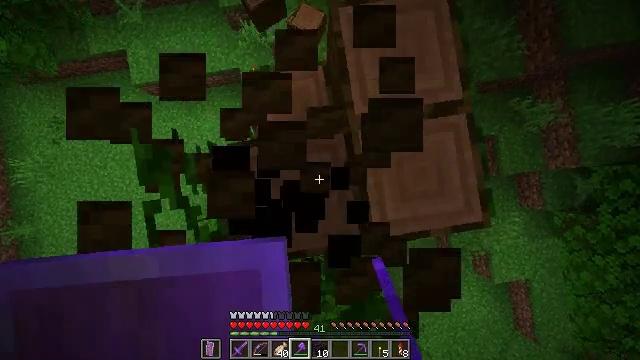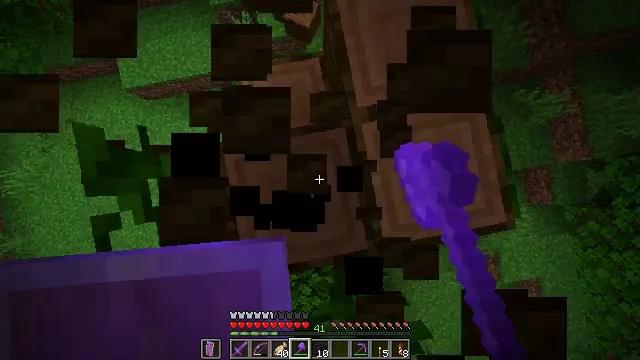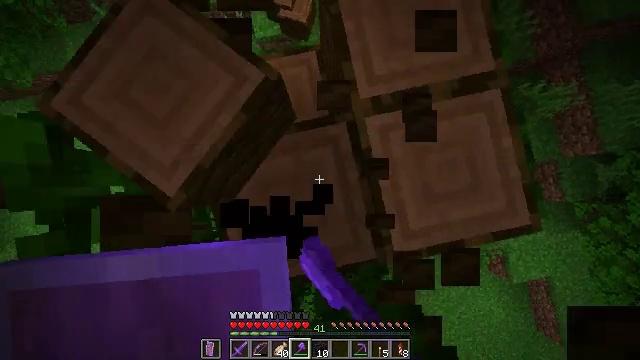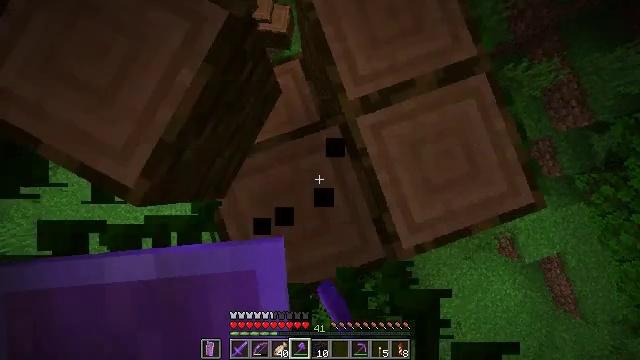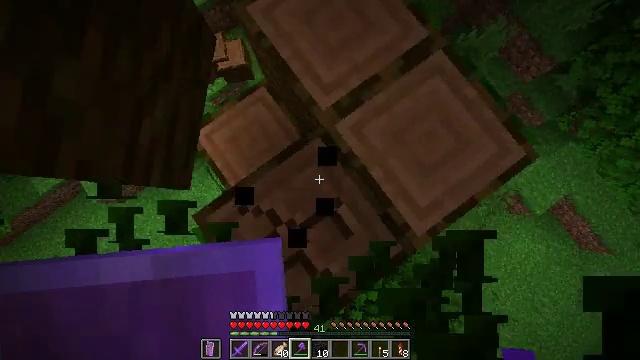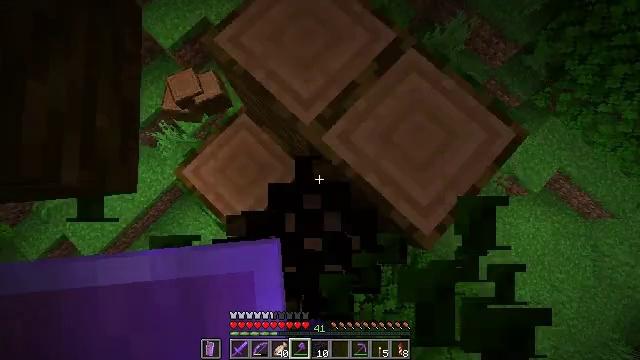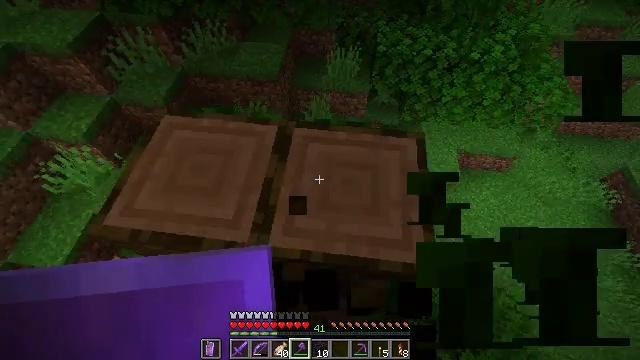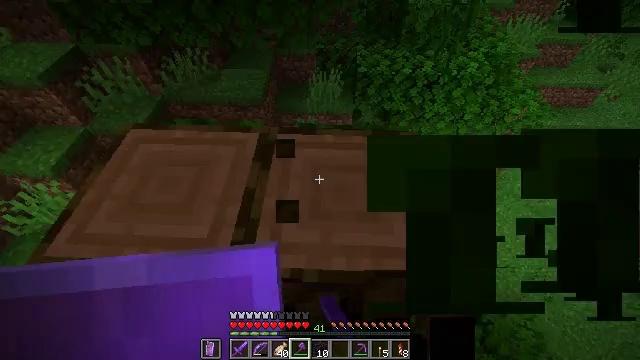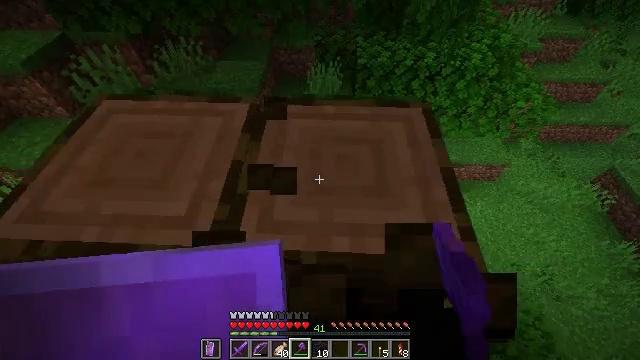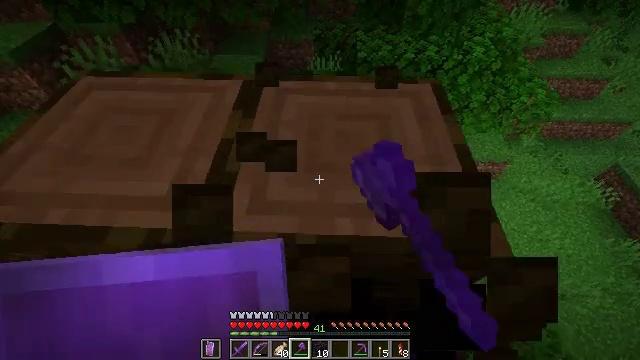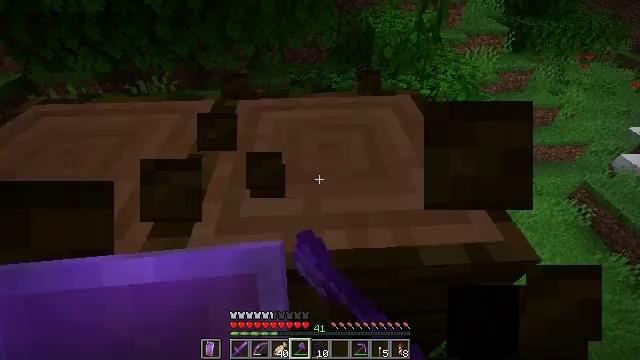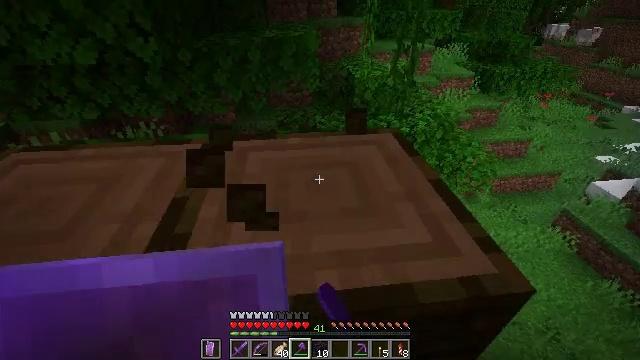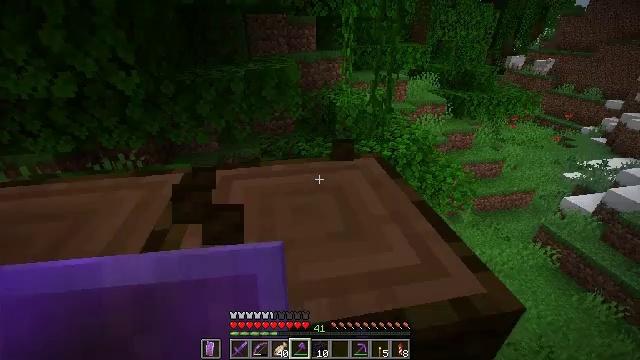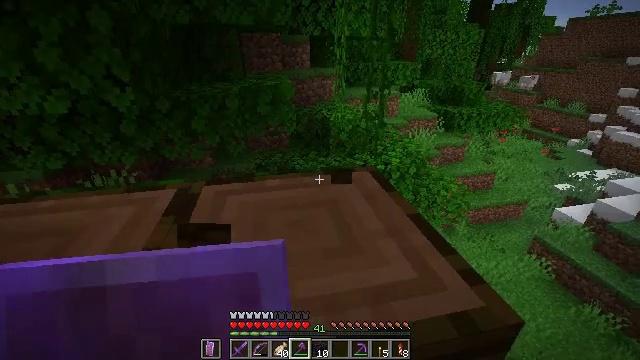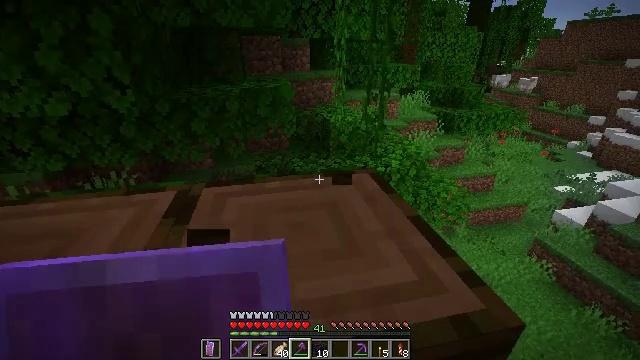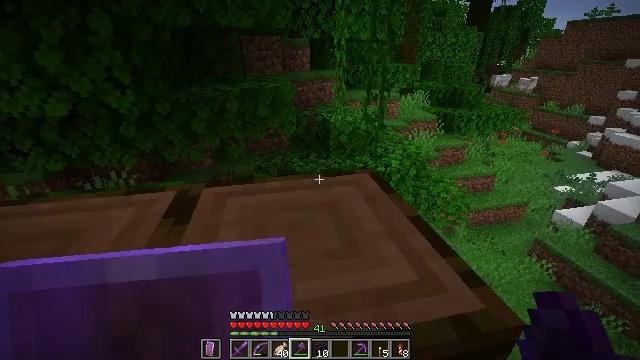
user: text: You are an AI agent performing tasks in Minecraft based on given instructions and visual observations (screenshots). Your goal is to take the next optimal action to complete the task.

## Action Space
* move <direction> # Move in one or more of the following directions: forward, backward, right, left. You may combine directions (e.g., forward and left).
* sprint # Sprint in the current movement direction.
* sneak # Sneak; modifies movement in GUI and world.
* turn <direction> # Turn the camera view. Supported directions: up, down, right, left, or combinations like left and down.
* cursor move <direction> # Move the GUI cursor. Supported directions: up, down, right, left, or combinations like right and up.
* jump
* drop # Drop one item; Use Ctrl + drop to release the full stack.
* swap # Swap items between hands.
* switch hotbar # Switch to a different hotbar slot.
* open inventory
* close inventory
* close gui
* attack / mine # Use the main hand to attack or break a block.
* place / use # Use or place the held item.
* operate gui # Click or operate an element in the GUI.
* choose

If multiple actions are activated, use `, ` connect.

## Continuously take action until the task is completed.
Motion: motion action
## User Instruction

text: Use an axe to chop the jungle log.
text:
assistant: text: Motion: turn right, attack / mine
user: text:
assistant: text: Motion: turn right, attack / mine
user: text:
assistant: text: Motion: turn right and up, attack / mine
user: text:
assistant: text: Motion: turn right and up, attack / mine
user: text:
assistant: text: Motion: turn right and up, attack / mine
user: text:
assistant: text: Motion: turn right and up, attack / mine
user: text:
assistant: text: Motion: turn right and up, attack / mine
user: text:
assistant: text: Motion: attack / mine
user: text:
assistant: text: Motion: attack / mine
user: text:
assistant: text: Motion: turn right and up, attack / mine
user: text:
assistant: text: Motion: turn right and up
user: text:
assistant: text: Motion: turn right and up
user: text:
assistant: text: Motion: turn right and up
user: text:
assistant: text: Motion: no_op
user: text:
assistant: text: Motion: no_op
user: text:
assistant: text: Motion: no_op
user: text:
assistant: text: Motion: no_op
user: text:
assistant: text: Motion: no_op
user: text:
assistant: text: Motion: turn left
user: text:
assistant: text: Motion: turn left and down
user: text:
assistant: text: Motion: turn left and down
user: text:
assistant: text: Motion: turn left and down
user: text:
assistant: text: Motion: attack / mine
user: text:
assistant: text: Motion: turn left and up, attack / mine
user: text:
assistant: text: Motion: turn left, attack / mine
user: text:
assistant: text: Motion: turn left and up, attack / mine
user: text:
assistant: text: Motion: turn left, attack / mine
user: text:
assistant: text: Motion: turn left, attack / mine
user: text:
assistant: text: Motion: turn left, attack / mine
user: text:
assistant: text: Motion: attack / mine